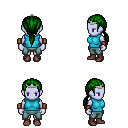
a pixel art fantasy rpg character, female body template, dark elf, purple skin, teal sleeveless shirt, teal pants, green ponytail hairstyle, silver tiara, leather bracers, maroon shoes, four views (front, back, left, right), 2x2 character sprite sheet, small pixel art, hard edges, no anti-aliasing